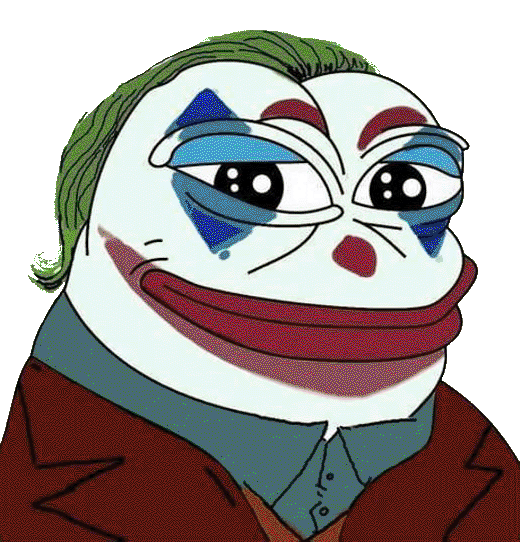
Label: 5_Pepe